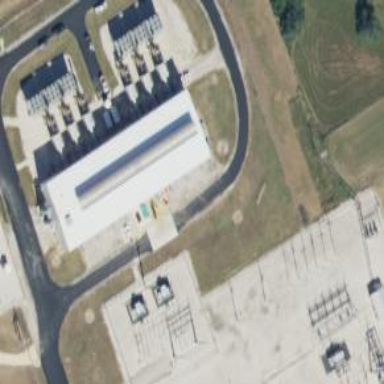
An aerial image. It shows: Gas-powered generator.